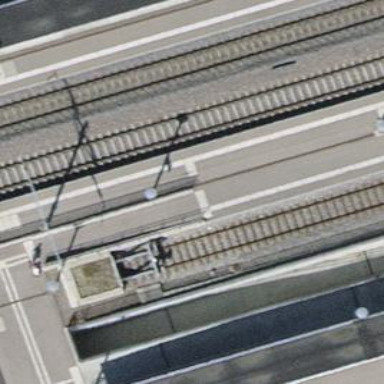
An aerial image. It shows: Railway buffer stop.